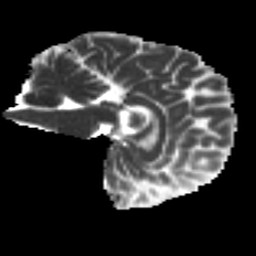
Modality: MD
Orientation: sagittal
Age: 35
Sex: male
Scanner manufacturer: ge
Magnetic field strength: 3 T
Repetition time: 7.8 s
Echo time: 0.0613 s